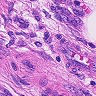
Metastatic tissue present: yes